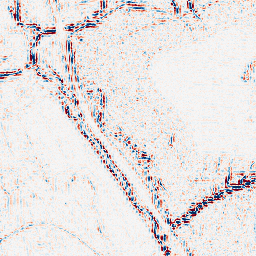
Category: wavelet
Decomposition family: wavelet_reverse_biorthogonal
Decomposition parameters: wavelet: rbio1.3
level: 2
Upsampling method: bspline
Upsampling parameters: scale: 2
Upsampling scale: 2